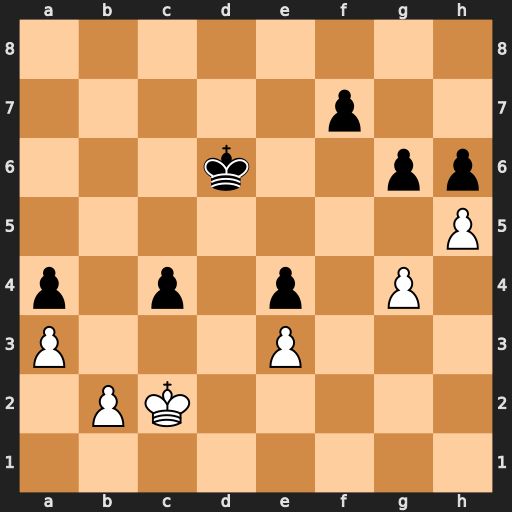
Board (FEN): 8/5p2/3k2pp/7P/p1p1p1P1/P3P3/1PK5/8
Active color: w
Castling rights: -
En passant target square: -
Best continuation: g5 Ke6 hxg6 fxg6 gxh6 Kf7 Kc3